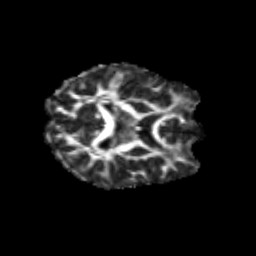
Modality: FA
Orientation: axial
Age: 23
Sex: female
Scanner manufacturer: siemens
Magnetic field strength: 3 T
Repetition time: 3.5 s
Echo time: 0.125 s